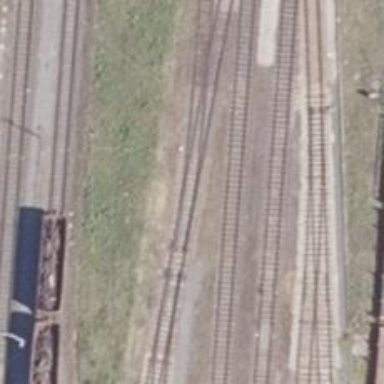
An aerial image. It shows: Railway switch.